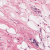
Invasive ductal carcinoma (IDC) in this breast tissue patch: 0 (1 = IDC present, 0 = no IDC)